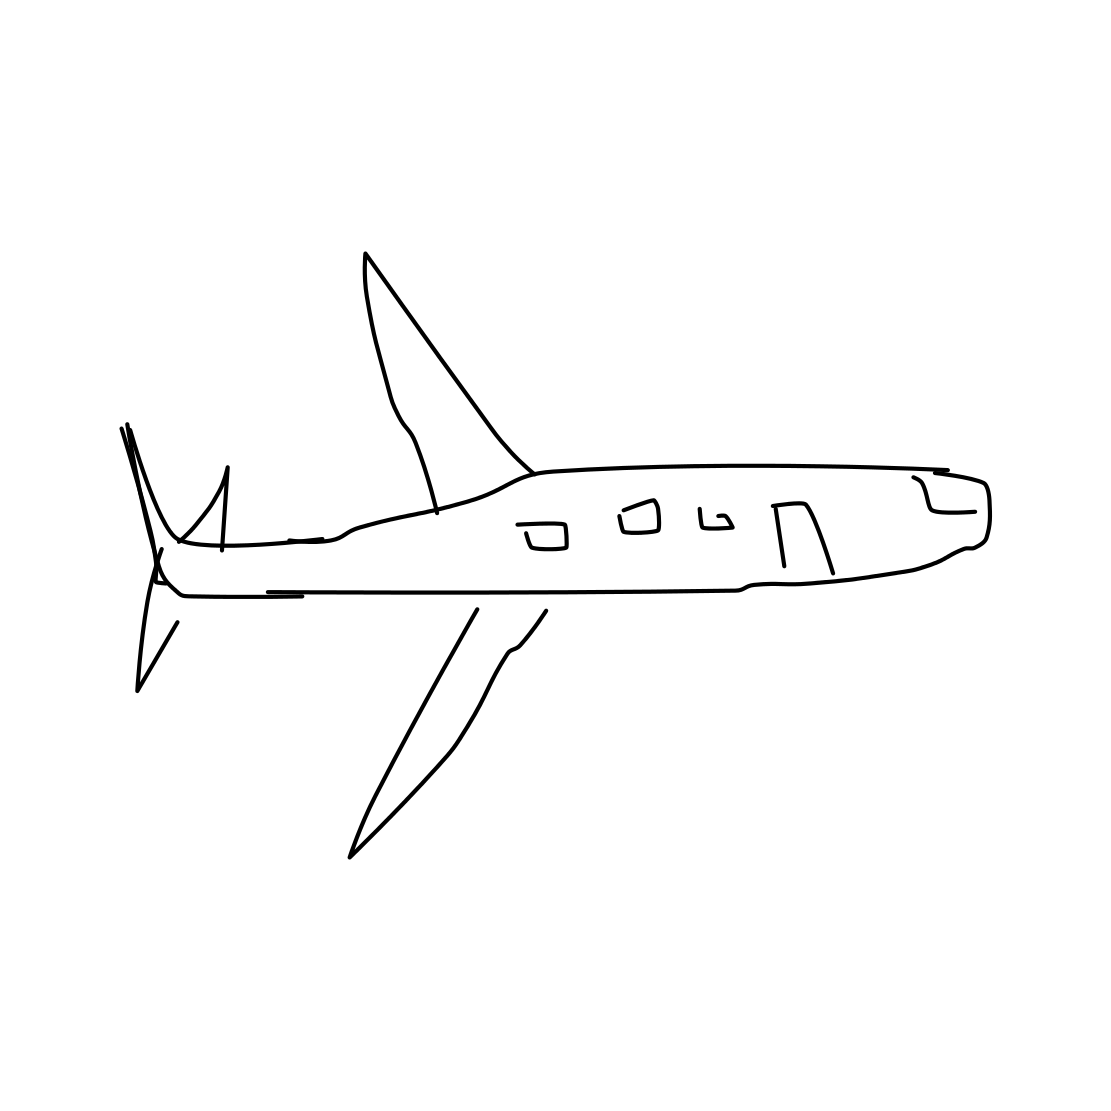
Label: airplane